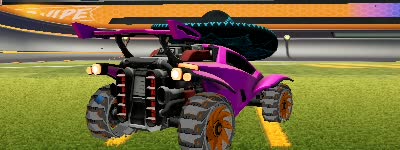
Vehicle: octane